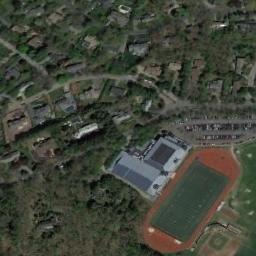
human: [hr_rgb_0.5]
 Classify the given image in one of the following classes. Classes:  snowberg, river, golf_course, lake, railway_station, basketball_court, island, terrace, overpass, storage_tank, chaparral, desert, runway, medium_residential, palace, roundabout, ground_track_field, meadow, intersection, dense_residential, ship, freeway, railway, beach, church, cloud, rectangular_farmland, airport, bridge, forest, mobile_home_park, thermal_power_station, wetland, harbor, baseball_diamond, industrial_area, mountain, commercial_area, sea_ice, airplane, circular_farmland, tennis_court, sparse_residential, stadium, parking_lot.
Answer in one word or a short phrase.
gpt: ground_track_field